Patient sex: F
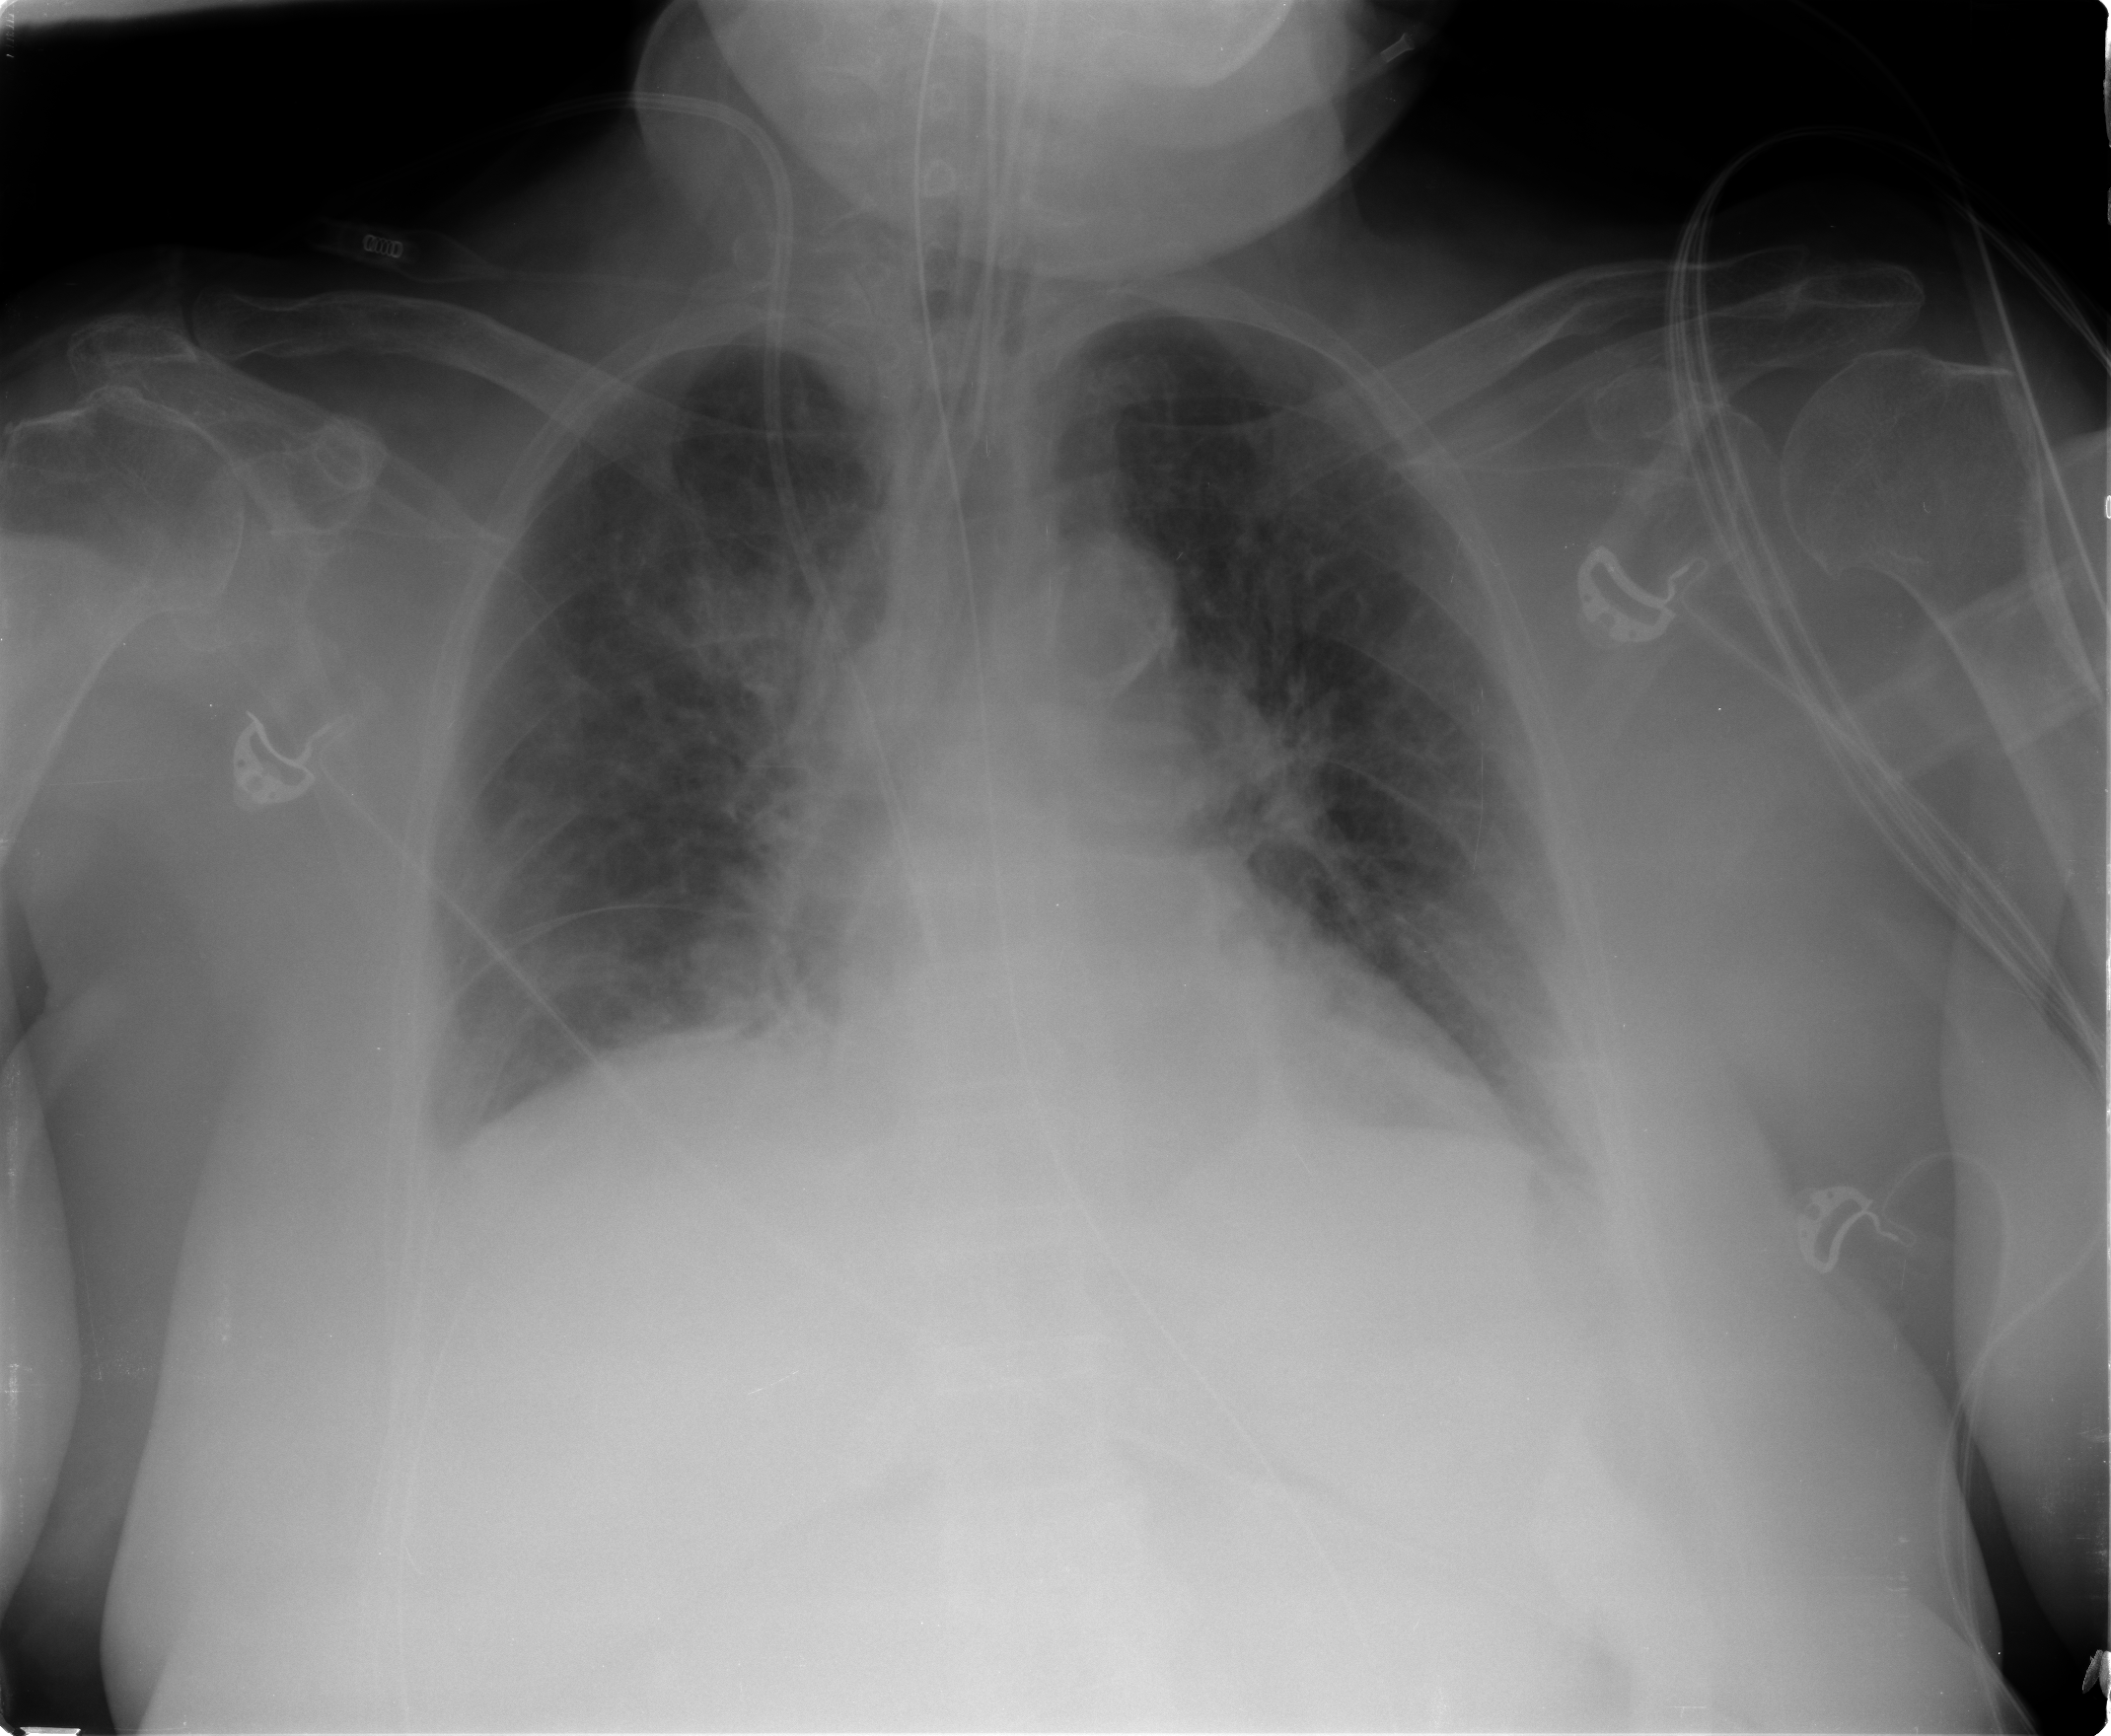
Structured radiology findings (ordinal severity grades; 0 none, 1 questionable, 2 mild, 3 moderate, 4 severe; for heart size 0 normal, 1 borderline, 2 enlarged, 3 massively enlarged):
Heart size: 2
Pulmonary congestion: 3
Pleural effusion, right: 1
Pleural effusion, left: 1
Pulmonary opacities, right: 0
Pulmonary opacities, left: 0
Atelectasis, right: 0
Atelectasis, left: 0